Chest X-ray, PA view. Patient: 34 years old, sex F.
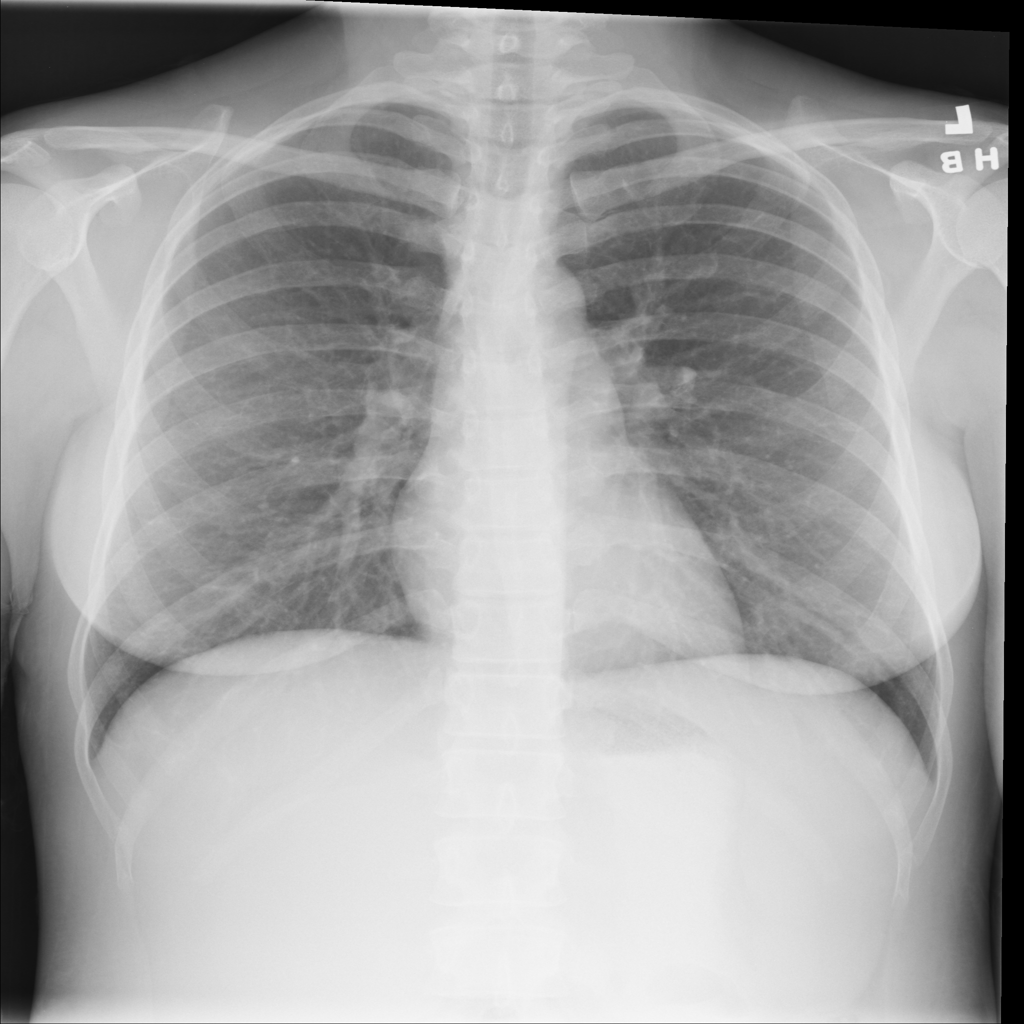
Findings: No Finding